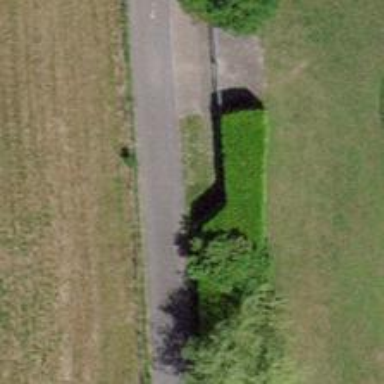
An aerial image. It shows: Hedge barrier.